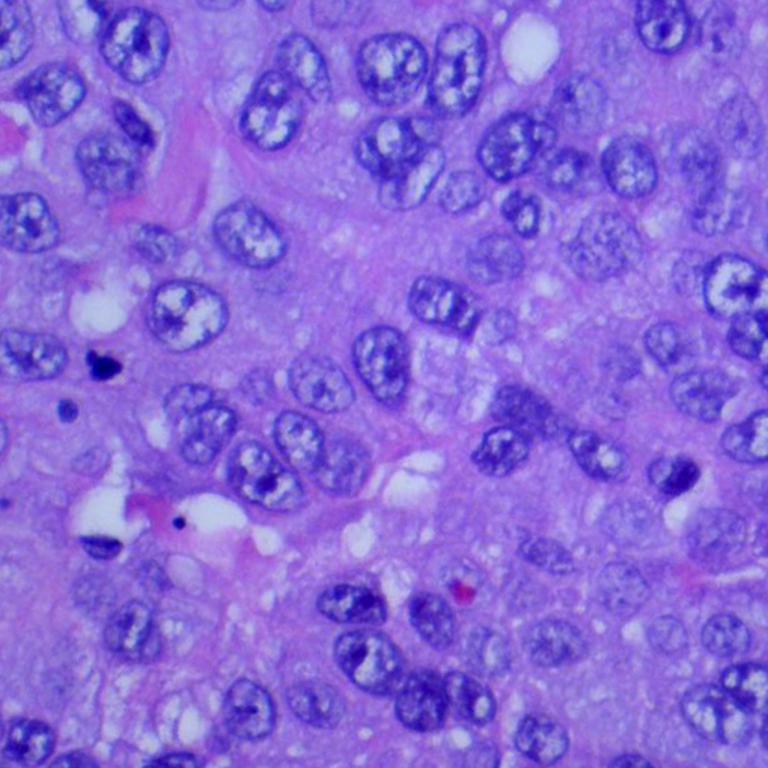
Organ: lung
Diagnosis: squamous carcinomas